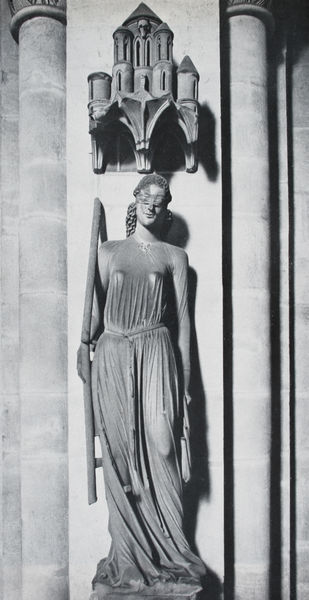
Titel: Synagoge
Standort: Bamberg
Institution: Dom
Schlagwörter: schatten, brust, busen, frau, grau, holz, kleid, licht, mund, nase, pfeiler, säule, säulen, gürtel, gericht, arme, augen, falten, gesicht, sockel, stein, tod, kirche, figur, gewand, haare, stehend, saum, gotik, locken, stock, turm, engel, skulptur, statue, beine, modell, italien, stab, leiter, kordel, faltenwurf, plastik, knie, sein, foto, fotografie, bögen, antike, blind, burg, kloster, dom, schwarzweiß, allegorie, personifikation, göttin, kathedrale, kapitell, ganzfigur, portal, gerechtigkeit, gotisch, toga, mittelalter, binde, baldachin, heilige, märtyrer, speer, heilig, tunika, sense, römisch, augenbinde, justitia, justizia, synagoge, katharina, gebrochen, kirchenmodell, iustitia, bamberg, auchen, wandfigur, sancta, synagoga, lustizia, enstab